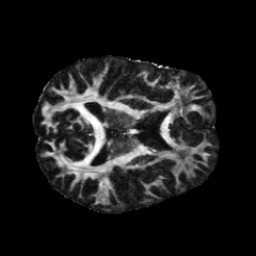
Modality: FA
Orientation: axial
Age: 30
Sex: male
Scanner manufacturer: siemens
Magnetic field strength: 6.98 T
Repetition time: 7.776 s
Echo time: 0.076 s